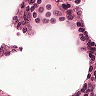
Metastatic tissue present: no